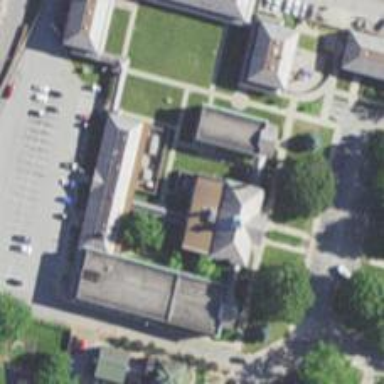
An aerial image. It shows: View of university building.